Question: What is the result of this measurement?
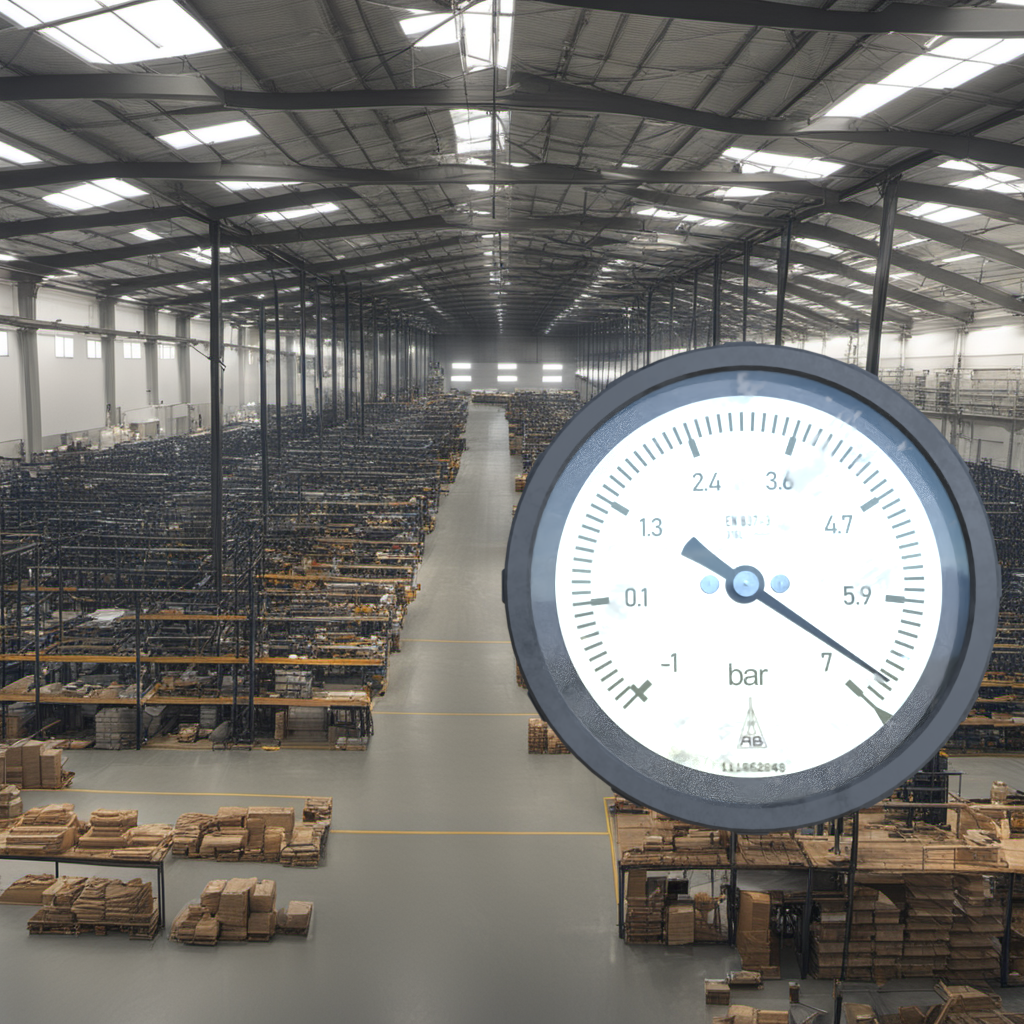
Answer: The result is 6.69
Question: What is the range of the measurement shown in the image?
Answer: The range is from -1 to 7
Question: What is the minimum and maximum reading range of the measurement in the image?
Answer: The minimum value is -1 and the maximum value is 7